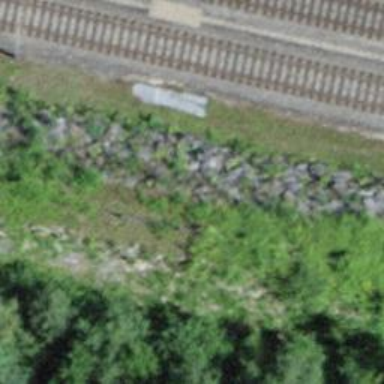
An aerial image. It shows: Site related to the railway.